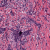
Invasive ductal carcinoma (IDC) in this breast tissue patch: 1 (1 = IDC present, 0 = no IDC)